Question: Is it possible, using CSS, to show a lock icon (in state) and then on hover, have it animated to state (as seen below)?

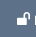
Answer: Definitely possible, you can try SVG sprite-sheets incorporated with CSS keyframes;
Create an SVG file for all frames of the animation, and have it as the background for the desired element (an anchor element in our case, let's anotate it with the 'svg' classname):
'''
a.svg {
background-image: url(lock.svg);
}
'''
You'd also have to account for the aspect ratio of the SVG image, so set it as well, e.g.:
'''
a.svg {
width: 1200%;
height: 100%;
}
'''
Now you have to wrap that in a clipping container to hide all that extra width, so put it inside another element, grunt it with absolute dimensions and set its 'overflow' property to 'hidden', say, like so:
'''
<div class="clip">
<a class="svg" href="#"></a>
</div>
'''
'''
.clip {
overflow: hidden;
width: 50px;
height: 50px;
}
'''
Now we'd want to declare the keyframes transformations to be used, we're just moving along the X axis here, so:
'''
@-webkit-keyframes lock {
from { -webkit-transform: translate3d(0, 0, 0); }
to { -webkit-transform: translate3d(-100%, 0, 0); }
}
'''
And using it in steps according to the number of frames we have in our SVG sprite-sheet:
'''
a.svg {
-webkit-animation: lock 1s steps(12, end);
}
'''
Wait! let's take a step back here (no pun intended), as we need the animation to be activated . We do that with CSS transitions on the ':hover' state. Well, erase that last rule and do the following instead:
'''
a.svg {
-webkit-transition: -webkit-animation;
}
a.svg:hover {
-webkit-animation: lock 1s steps(12, end);
}
'''
### Notes
- <URL>- - -
---